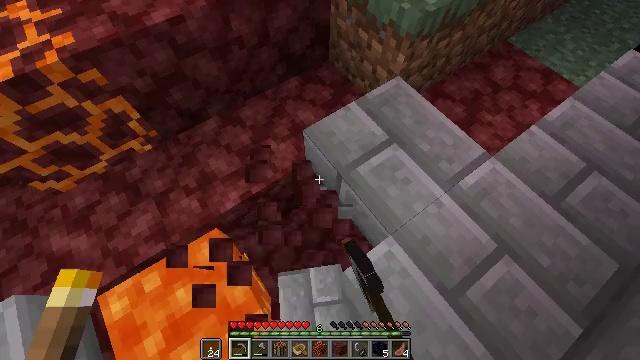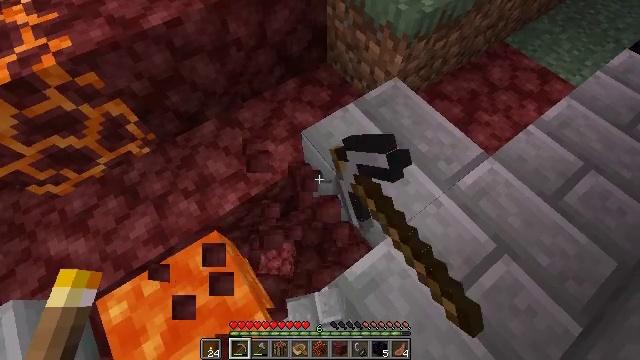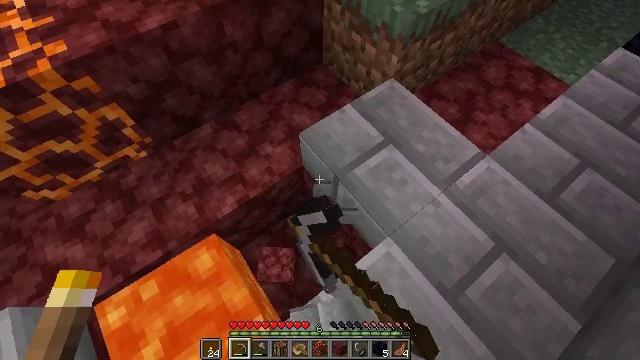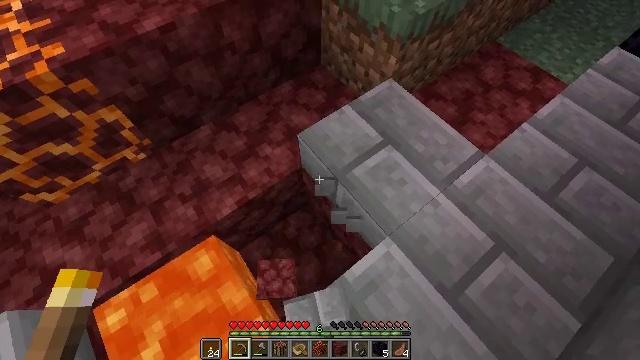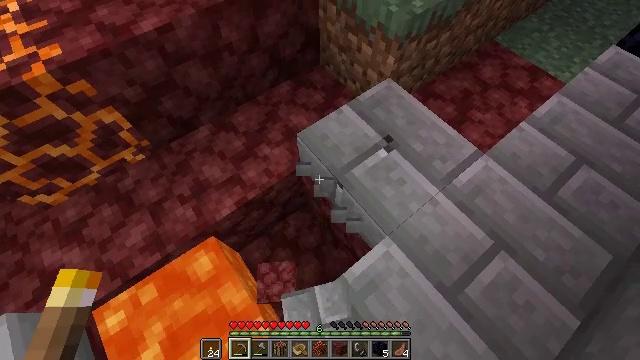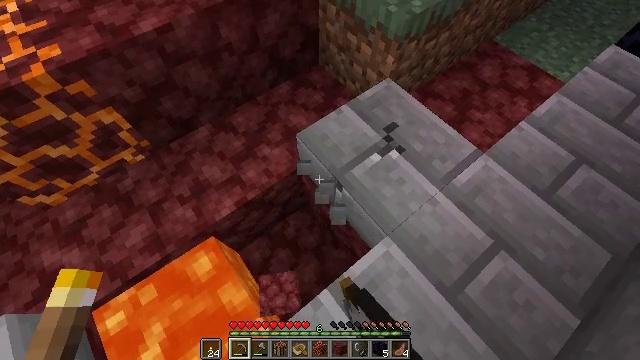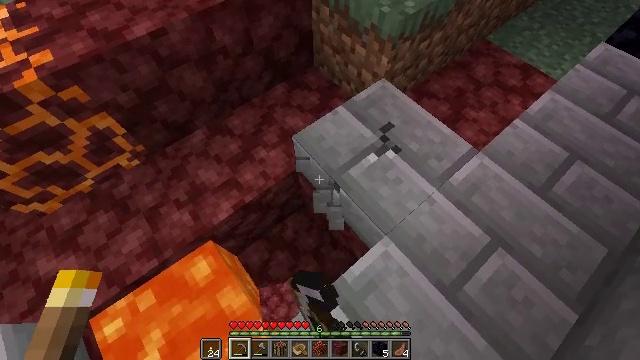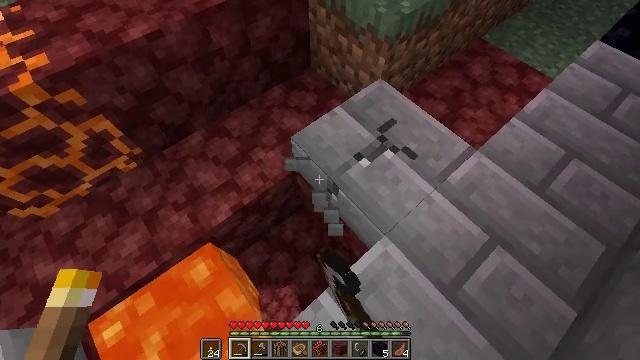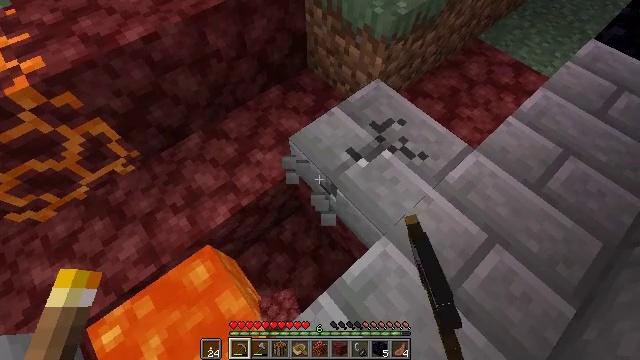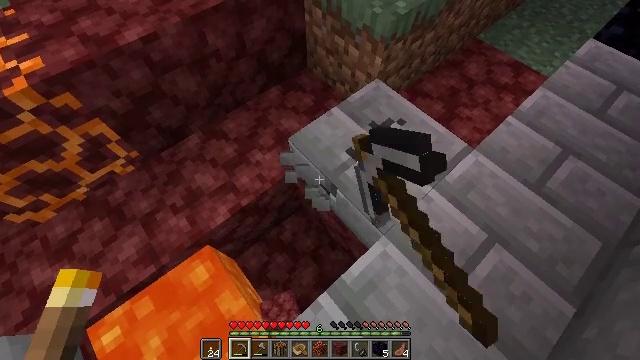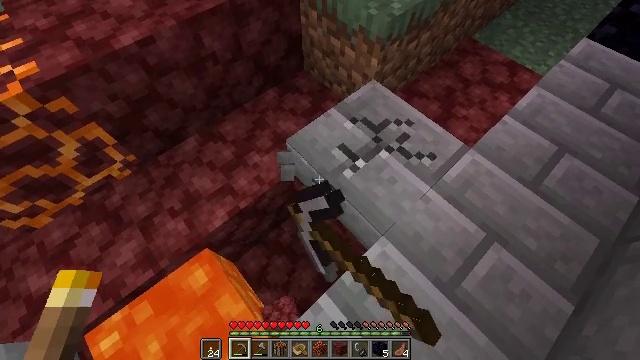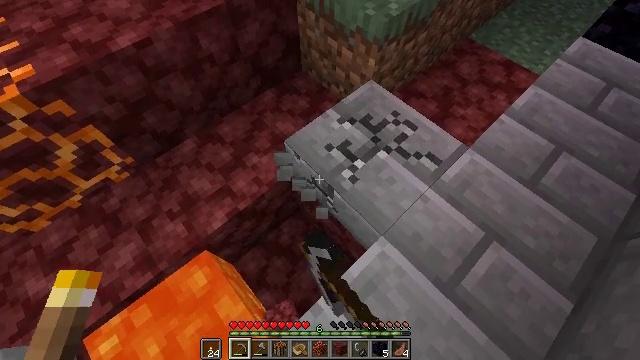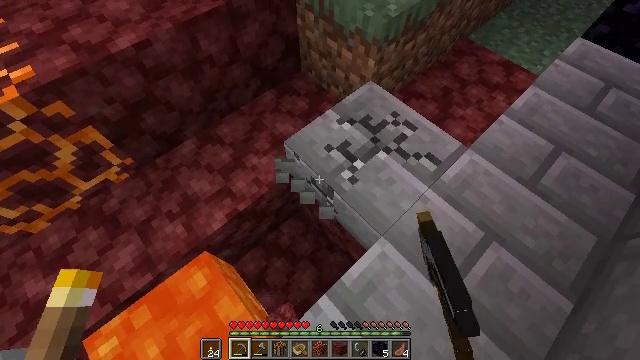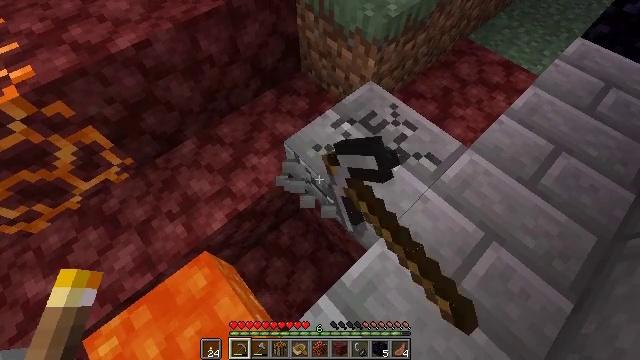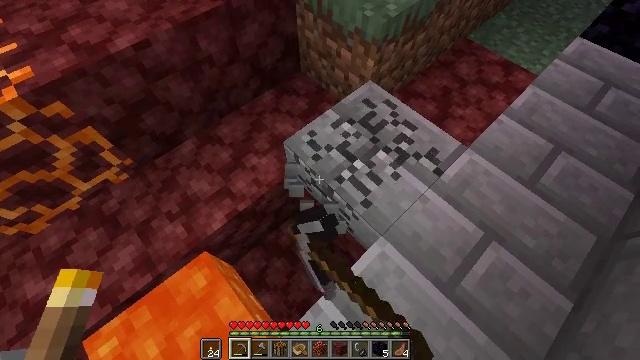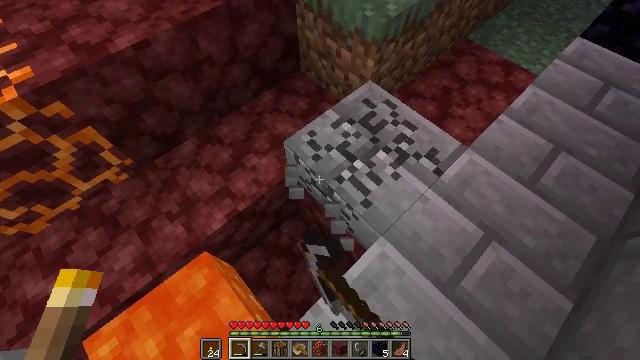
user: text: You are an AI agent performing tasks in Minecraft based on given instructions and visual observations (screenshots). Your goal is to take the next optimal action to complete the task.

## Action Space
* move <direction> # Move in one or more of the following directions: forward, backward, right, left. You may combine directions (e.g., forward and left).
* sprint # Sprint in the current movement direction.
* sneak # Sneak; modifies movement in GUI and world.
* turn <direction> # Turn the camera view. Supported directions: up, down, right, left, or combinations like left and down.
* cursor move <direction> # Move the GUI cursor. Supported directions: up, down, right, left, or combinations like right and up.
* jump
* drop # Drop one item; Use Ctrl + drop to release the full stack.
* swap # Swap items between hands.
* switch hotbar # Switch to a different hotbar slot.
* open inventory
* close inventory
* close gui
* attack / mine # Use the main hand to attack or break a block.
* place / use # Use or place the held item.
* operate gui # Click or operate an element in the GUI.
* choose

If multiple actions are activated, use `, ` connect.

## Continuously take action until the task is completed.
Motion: motion action
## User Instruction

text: Remove the stone brick slab from a structure.
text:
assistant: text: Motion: attack / mine
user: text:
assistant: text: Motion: attack / mine
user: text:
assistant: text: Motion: attack / mine
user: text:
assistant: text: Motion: attack / mine
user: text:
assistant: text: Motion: attack / mine
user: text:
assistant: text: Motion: turn right, attack / mine
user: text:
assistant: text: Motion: attack / mine
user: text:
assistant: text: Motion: attack / mine
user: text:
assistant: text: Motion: attack / mine
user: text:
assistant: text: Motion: attack / mine
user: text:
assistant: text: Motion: attack / mine
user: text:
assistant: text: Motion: attack / mine
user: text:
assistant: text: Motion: attack / mine
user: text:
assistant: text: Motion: attack / mine
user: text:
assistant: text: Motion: attack / mine
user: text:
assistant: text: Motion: attack / mine
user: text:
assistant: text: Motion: attack / mine
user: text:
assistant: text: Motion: attack / mine
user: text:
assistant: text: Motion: attack / mine
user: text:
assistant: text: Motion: attack / mine
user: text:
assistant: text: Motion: attack / mine
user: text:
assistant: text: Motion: attack / mine